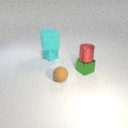
small green metal cube to the right of small brown rubber sphere